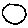
Label: moon